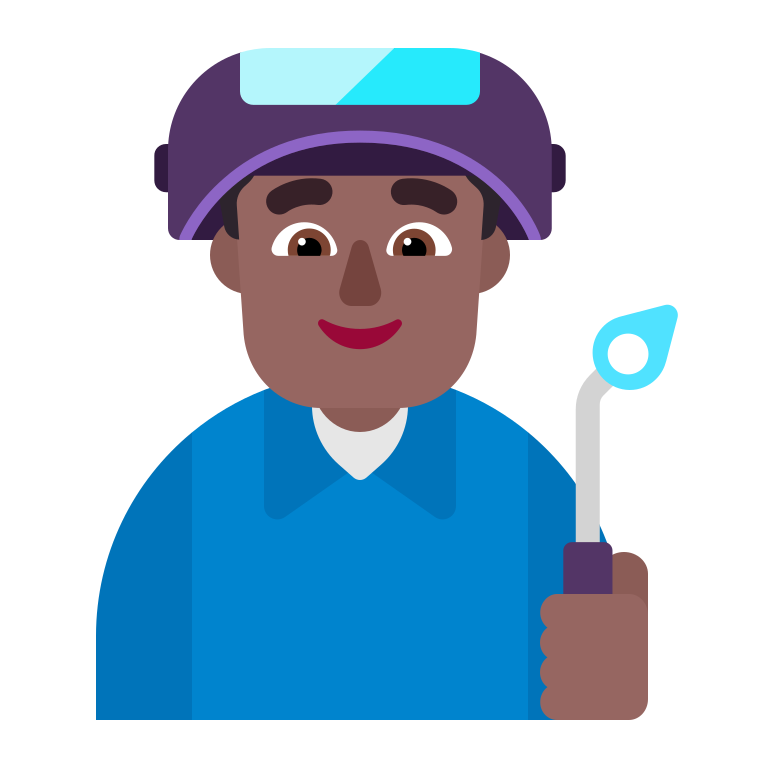
man factory worker flat  dark